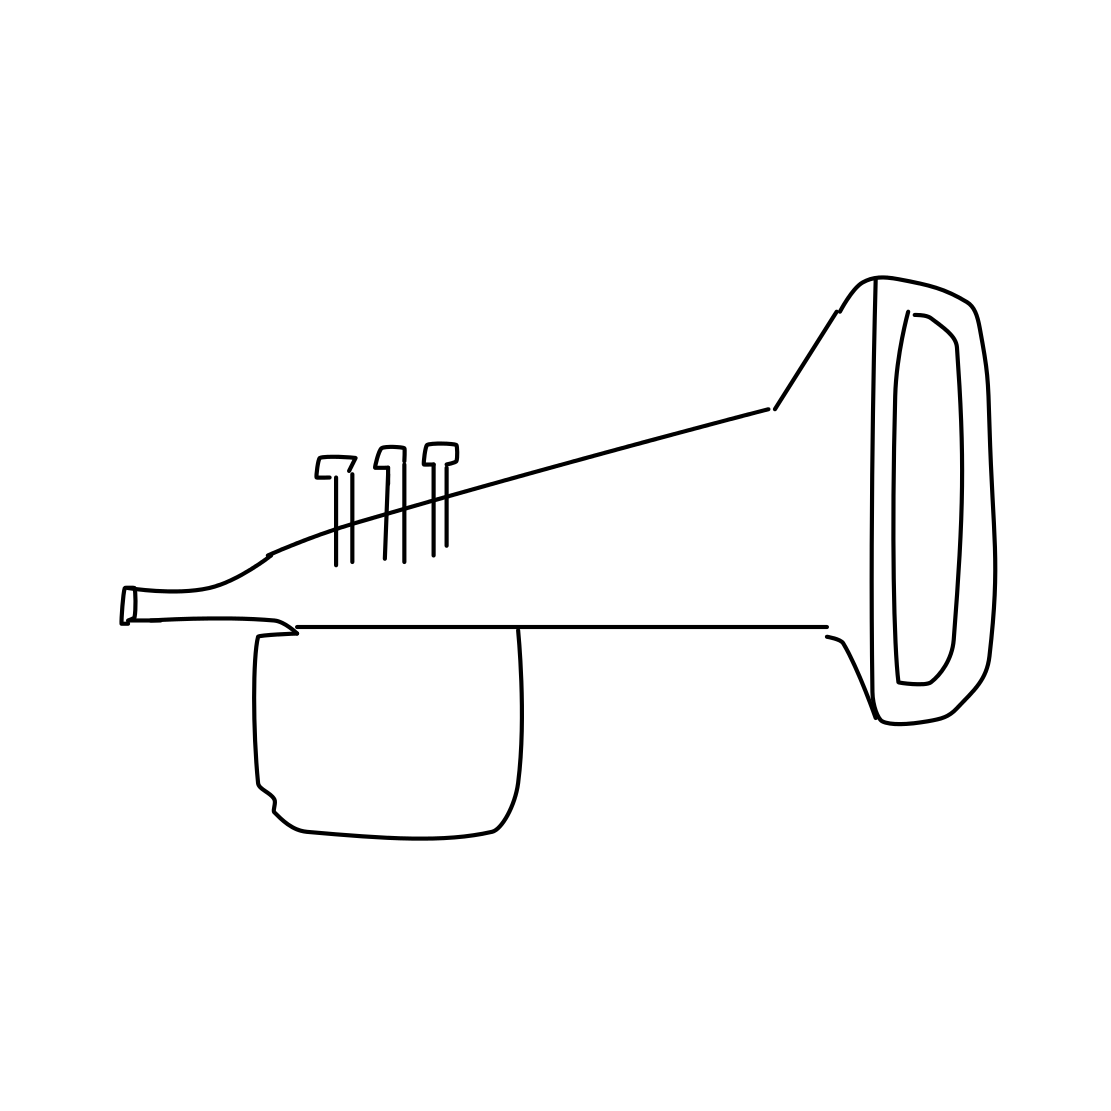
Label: trumpet